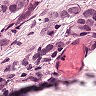
Metastatic tissue present: yes